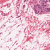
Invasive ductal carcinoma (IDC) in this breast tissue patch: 0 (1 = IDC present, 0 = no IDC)